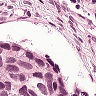
Metastatic tissue present: yes